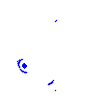
Particle: electron